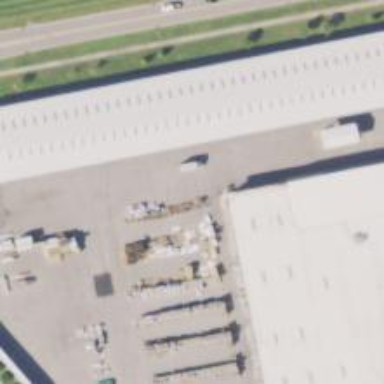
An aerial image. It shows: Building identified as Lumber Yard.